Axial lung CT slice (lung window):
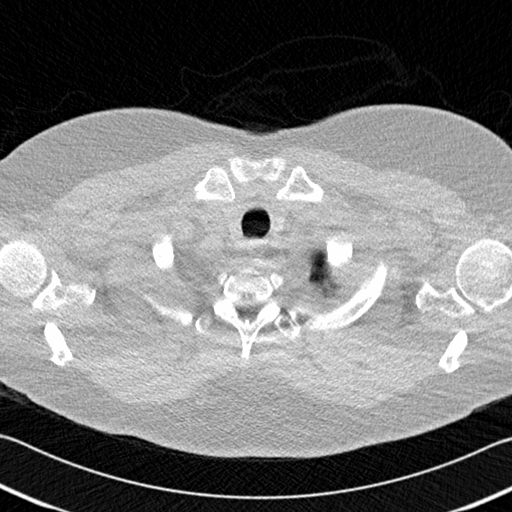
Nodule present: no